Question: I am trying to reverse-engineer a school project into a Class Diagram. I noticed that when it's done, all my associations have this little bullet kind of thing in front of the one-way navigable arrow like this:

What is it and what does it do? Also how do I turn it on or off, or get rid of it?
I would greatly appreciate your help as I cannot find any relevant information on Google and it is due tomorrow to finish it.
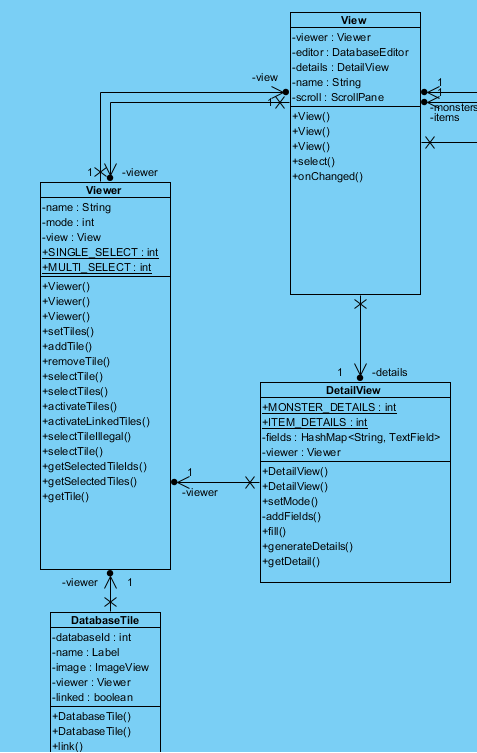
Answer: I found it! :D
For some magical reason stackoverflow gave this in related questions: <URL>
I didn't know how to describe what I was looking for, ownership is what it is! :)